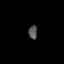
Tissue: lung
Cell type: Fibroblasts
Senescence score: 0.5489
Nuclear area (px): 116
Mean DAPI intensity: 83.681